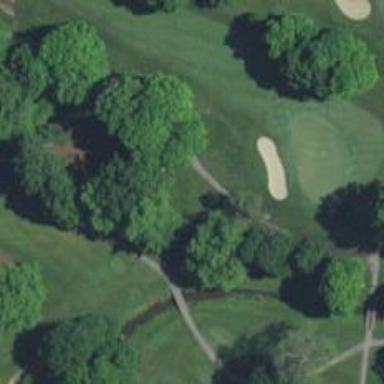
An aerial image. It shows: Path for both road and golf.